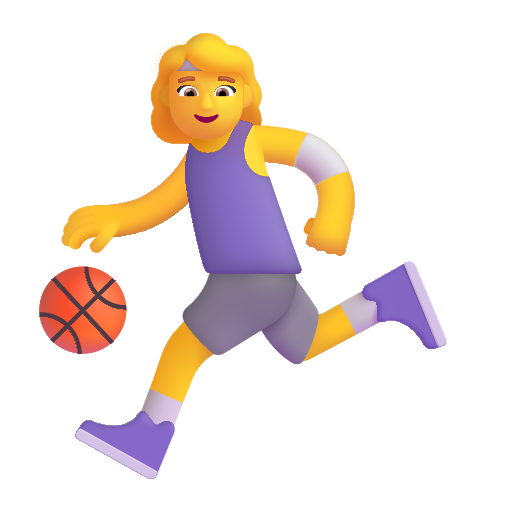
woman bouncing ball color default